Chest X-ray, PA view. Patient: 58 years old, sex M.
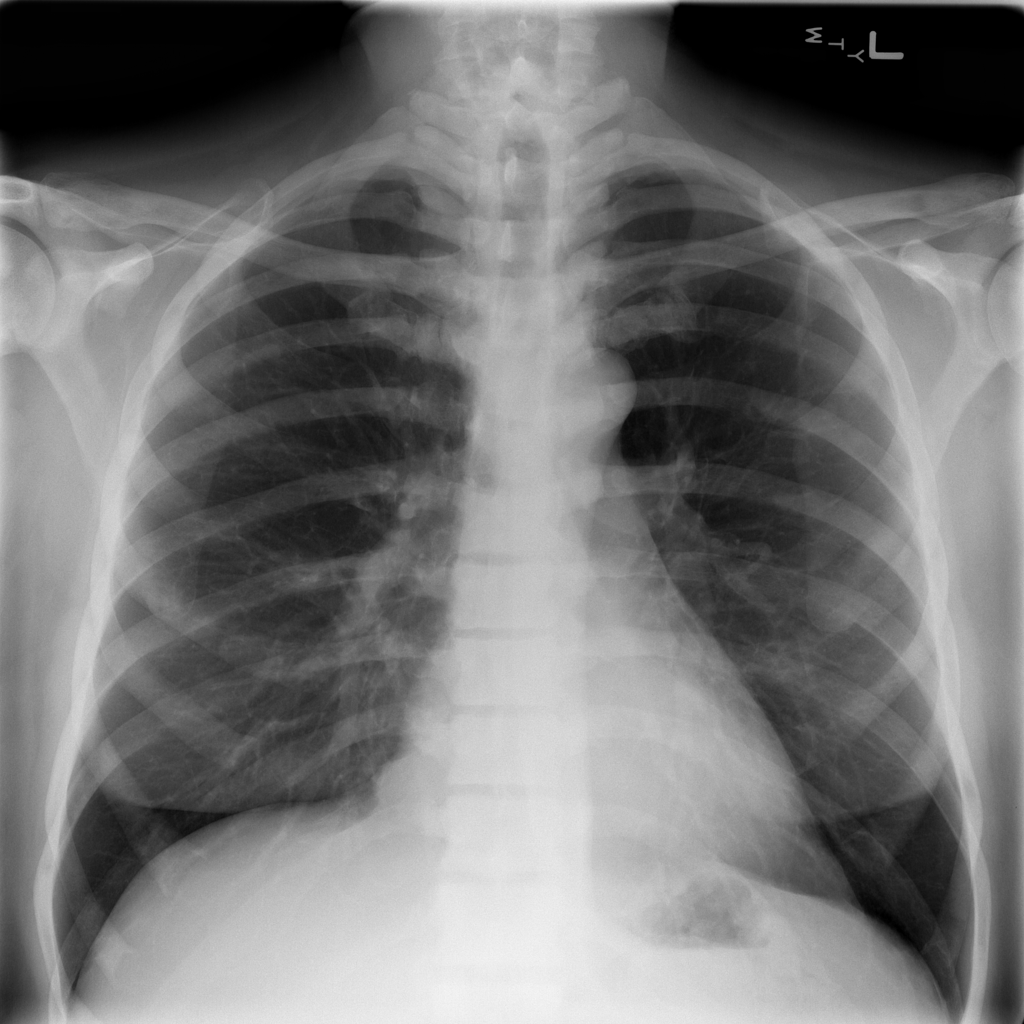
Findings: No Finding